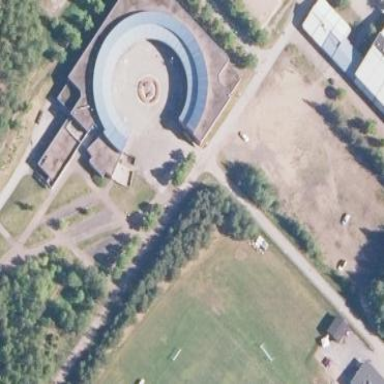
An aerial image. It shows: School building.